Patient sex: F
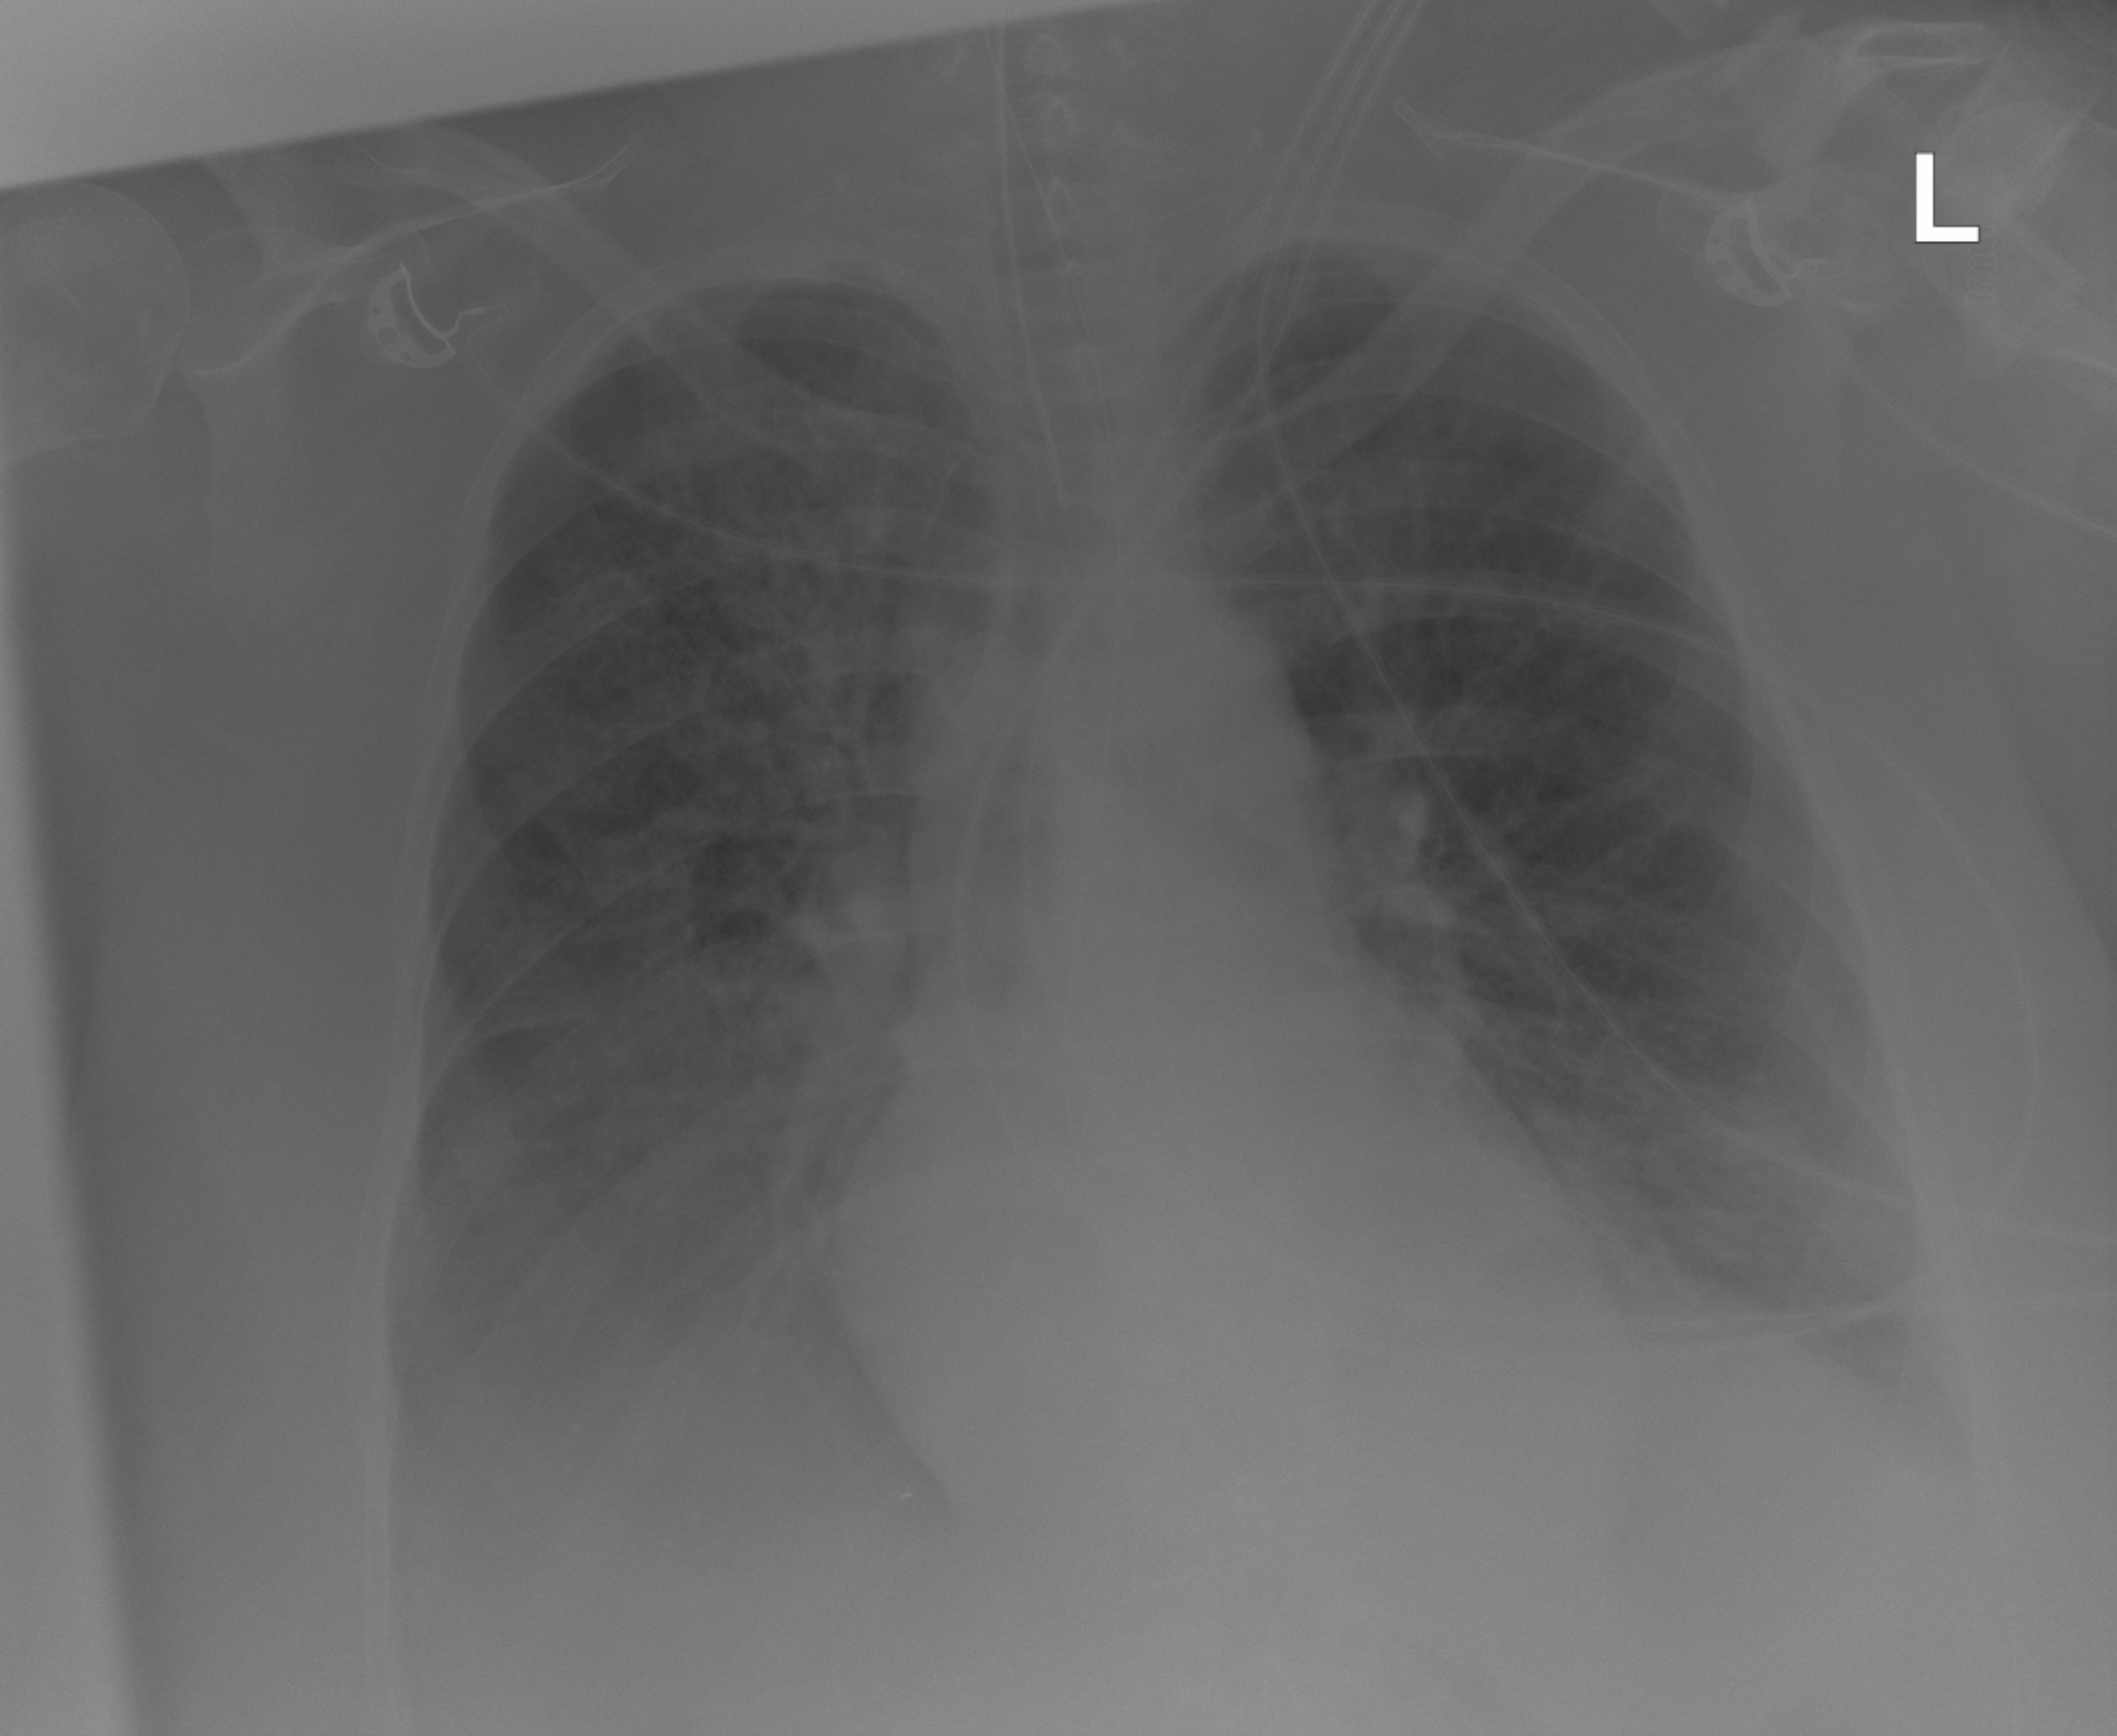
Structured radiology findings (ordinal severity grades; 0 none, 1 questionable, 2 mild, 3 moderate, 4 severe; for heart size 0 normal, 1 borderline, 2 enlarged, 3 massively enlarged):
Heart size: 0
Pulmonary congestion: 2
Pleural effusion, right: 2
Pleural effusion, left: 2
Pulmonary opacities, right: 2
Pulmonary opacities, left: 2
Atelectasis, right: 0
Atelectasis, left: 0